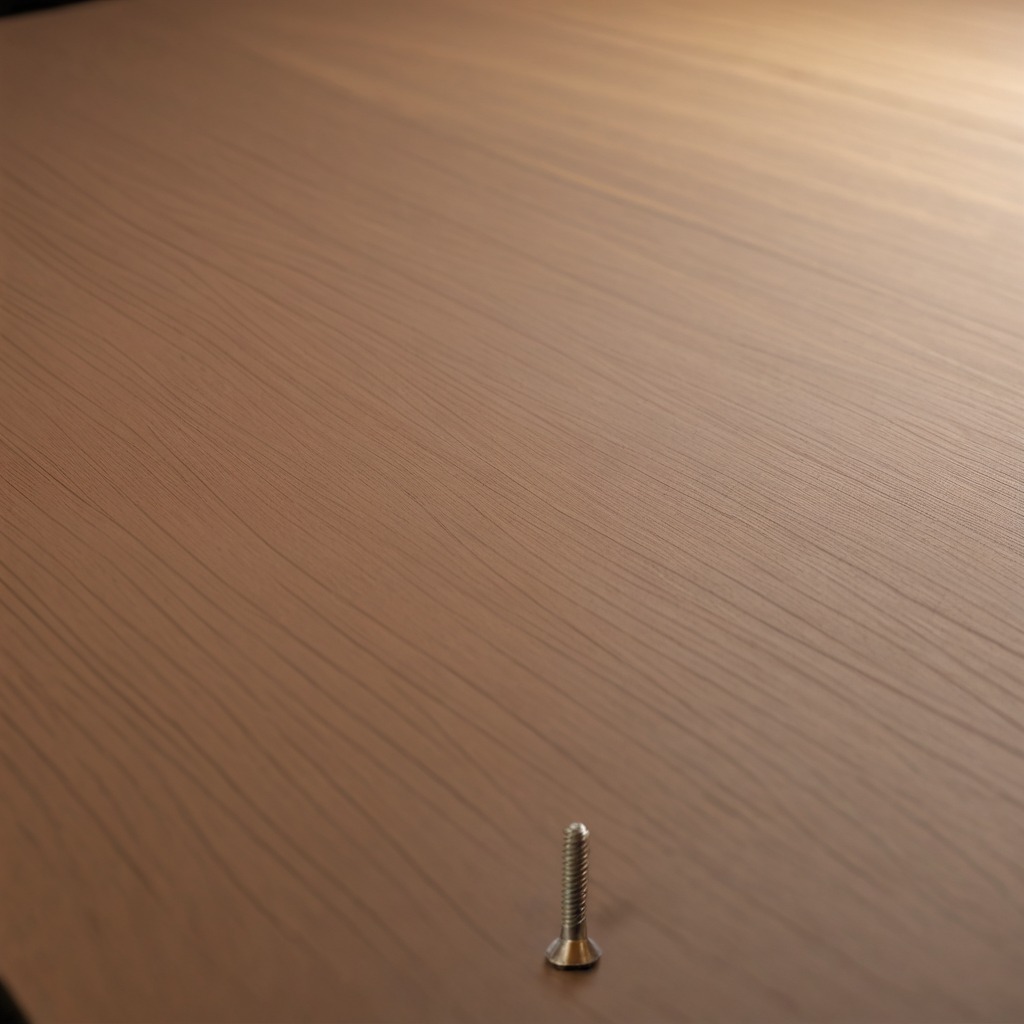
A metal screw lying on a wooden table.